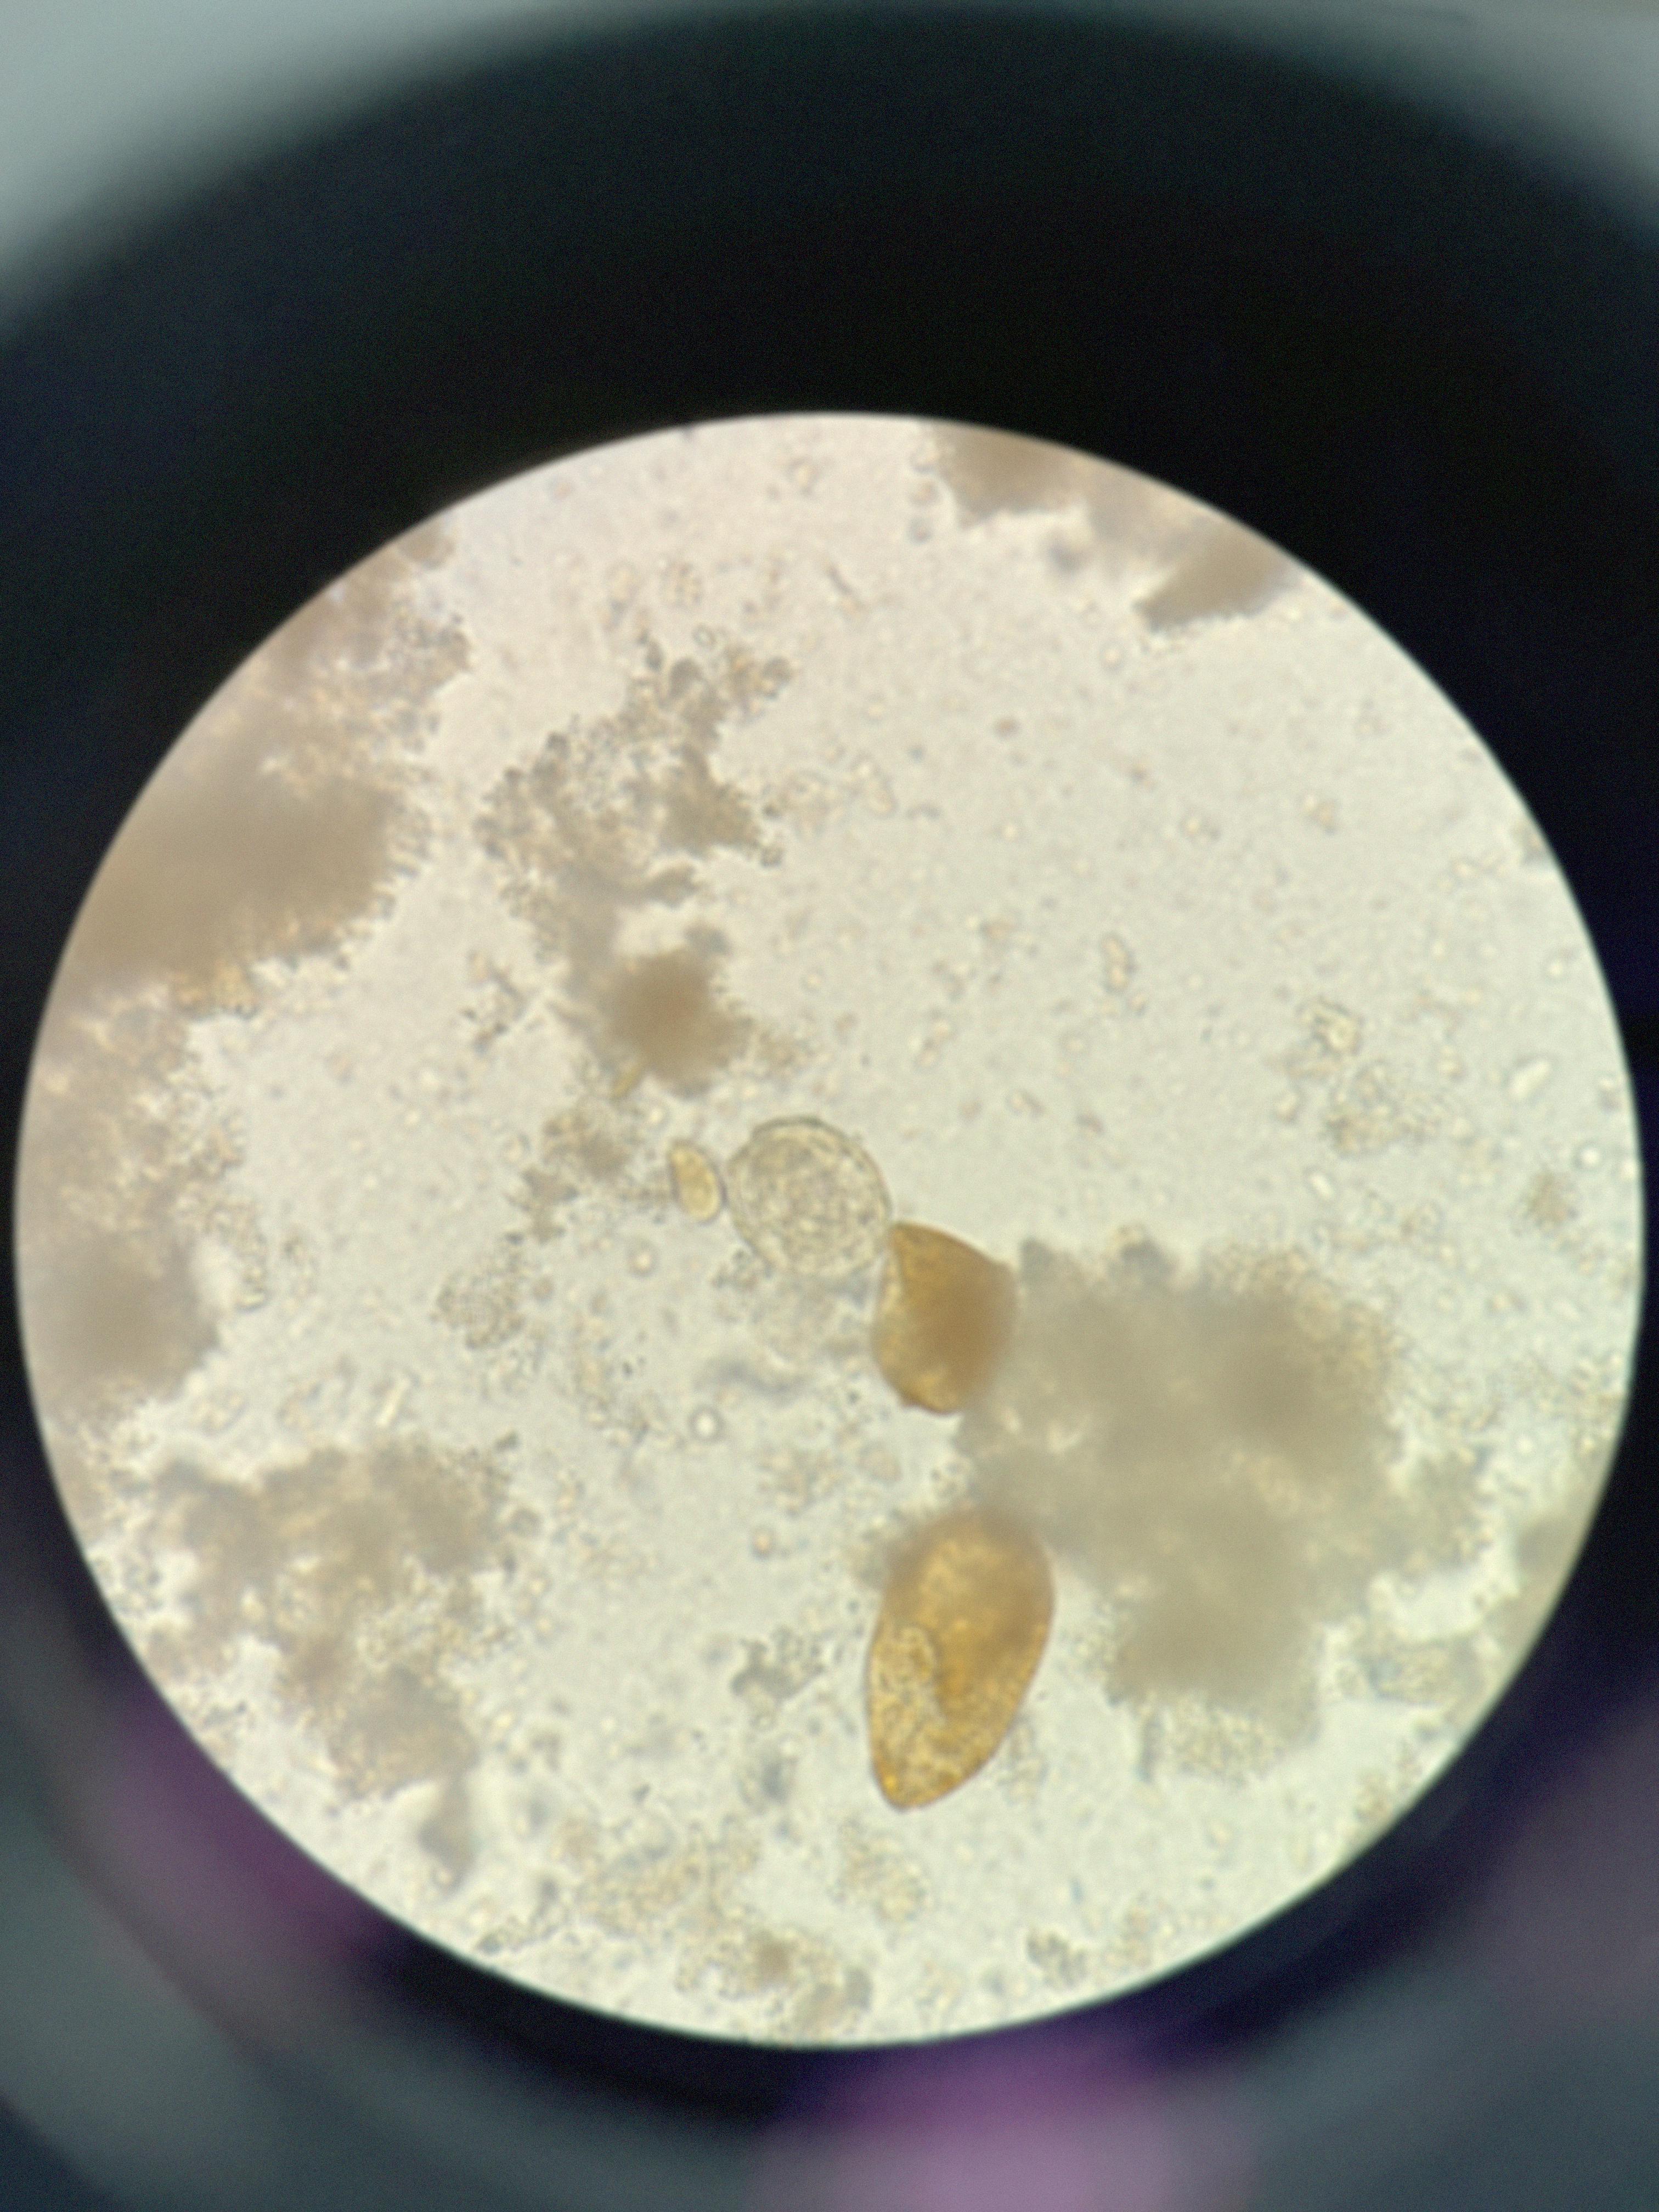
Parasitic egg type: Ascaris lumbricoides